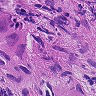
Metastatic tissue present: yes